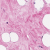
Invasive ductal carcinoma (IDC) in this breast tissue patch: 0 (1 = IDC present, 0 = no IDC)